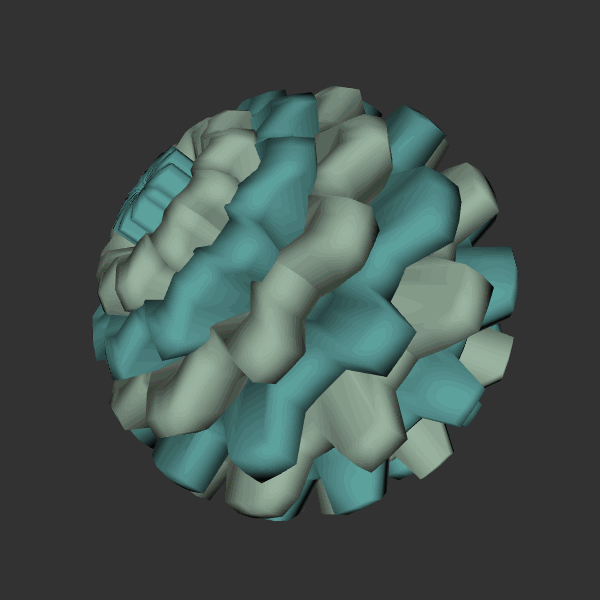
Background: dark